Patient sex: M
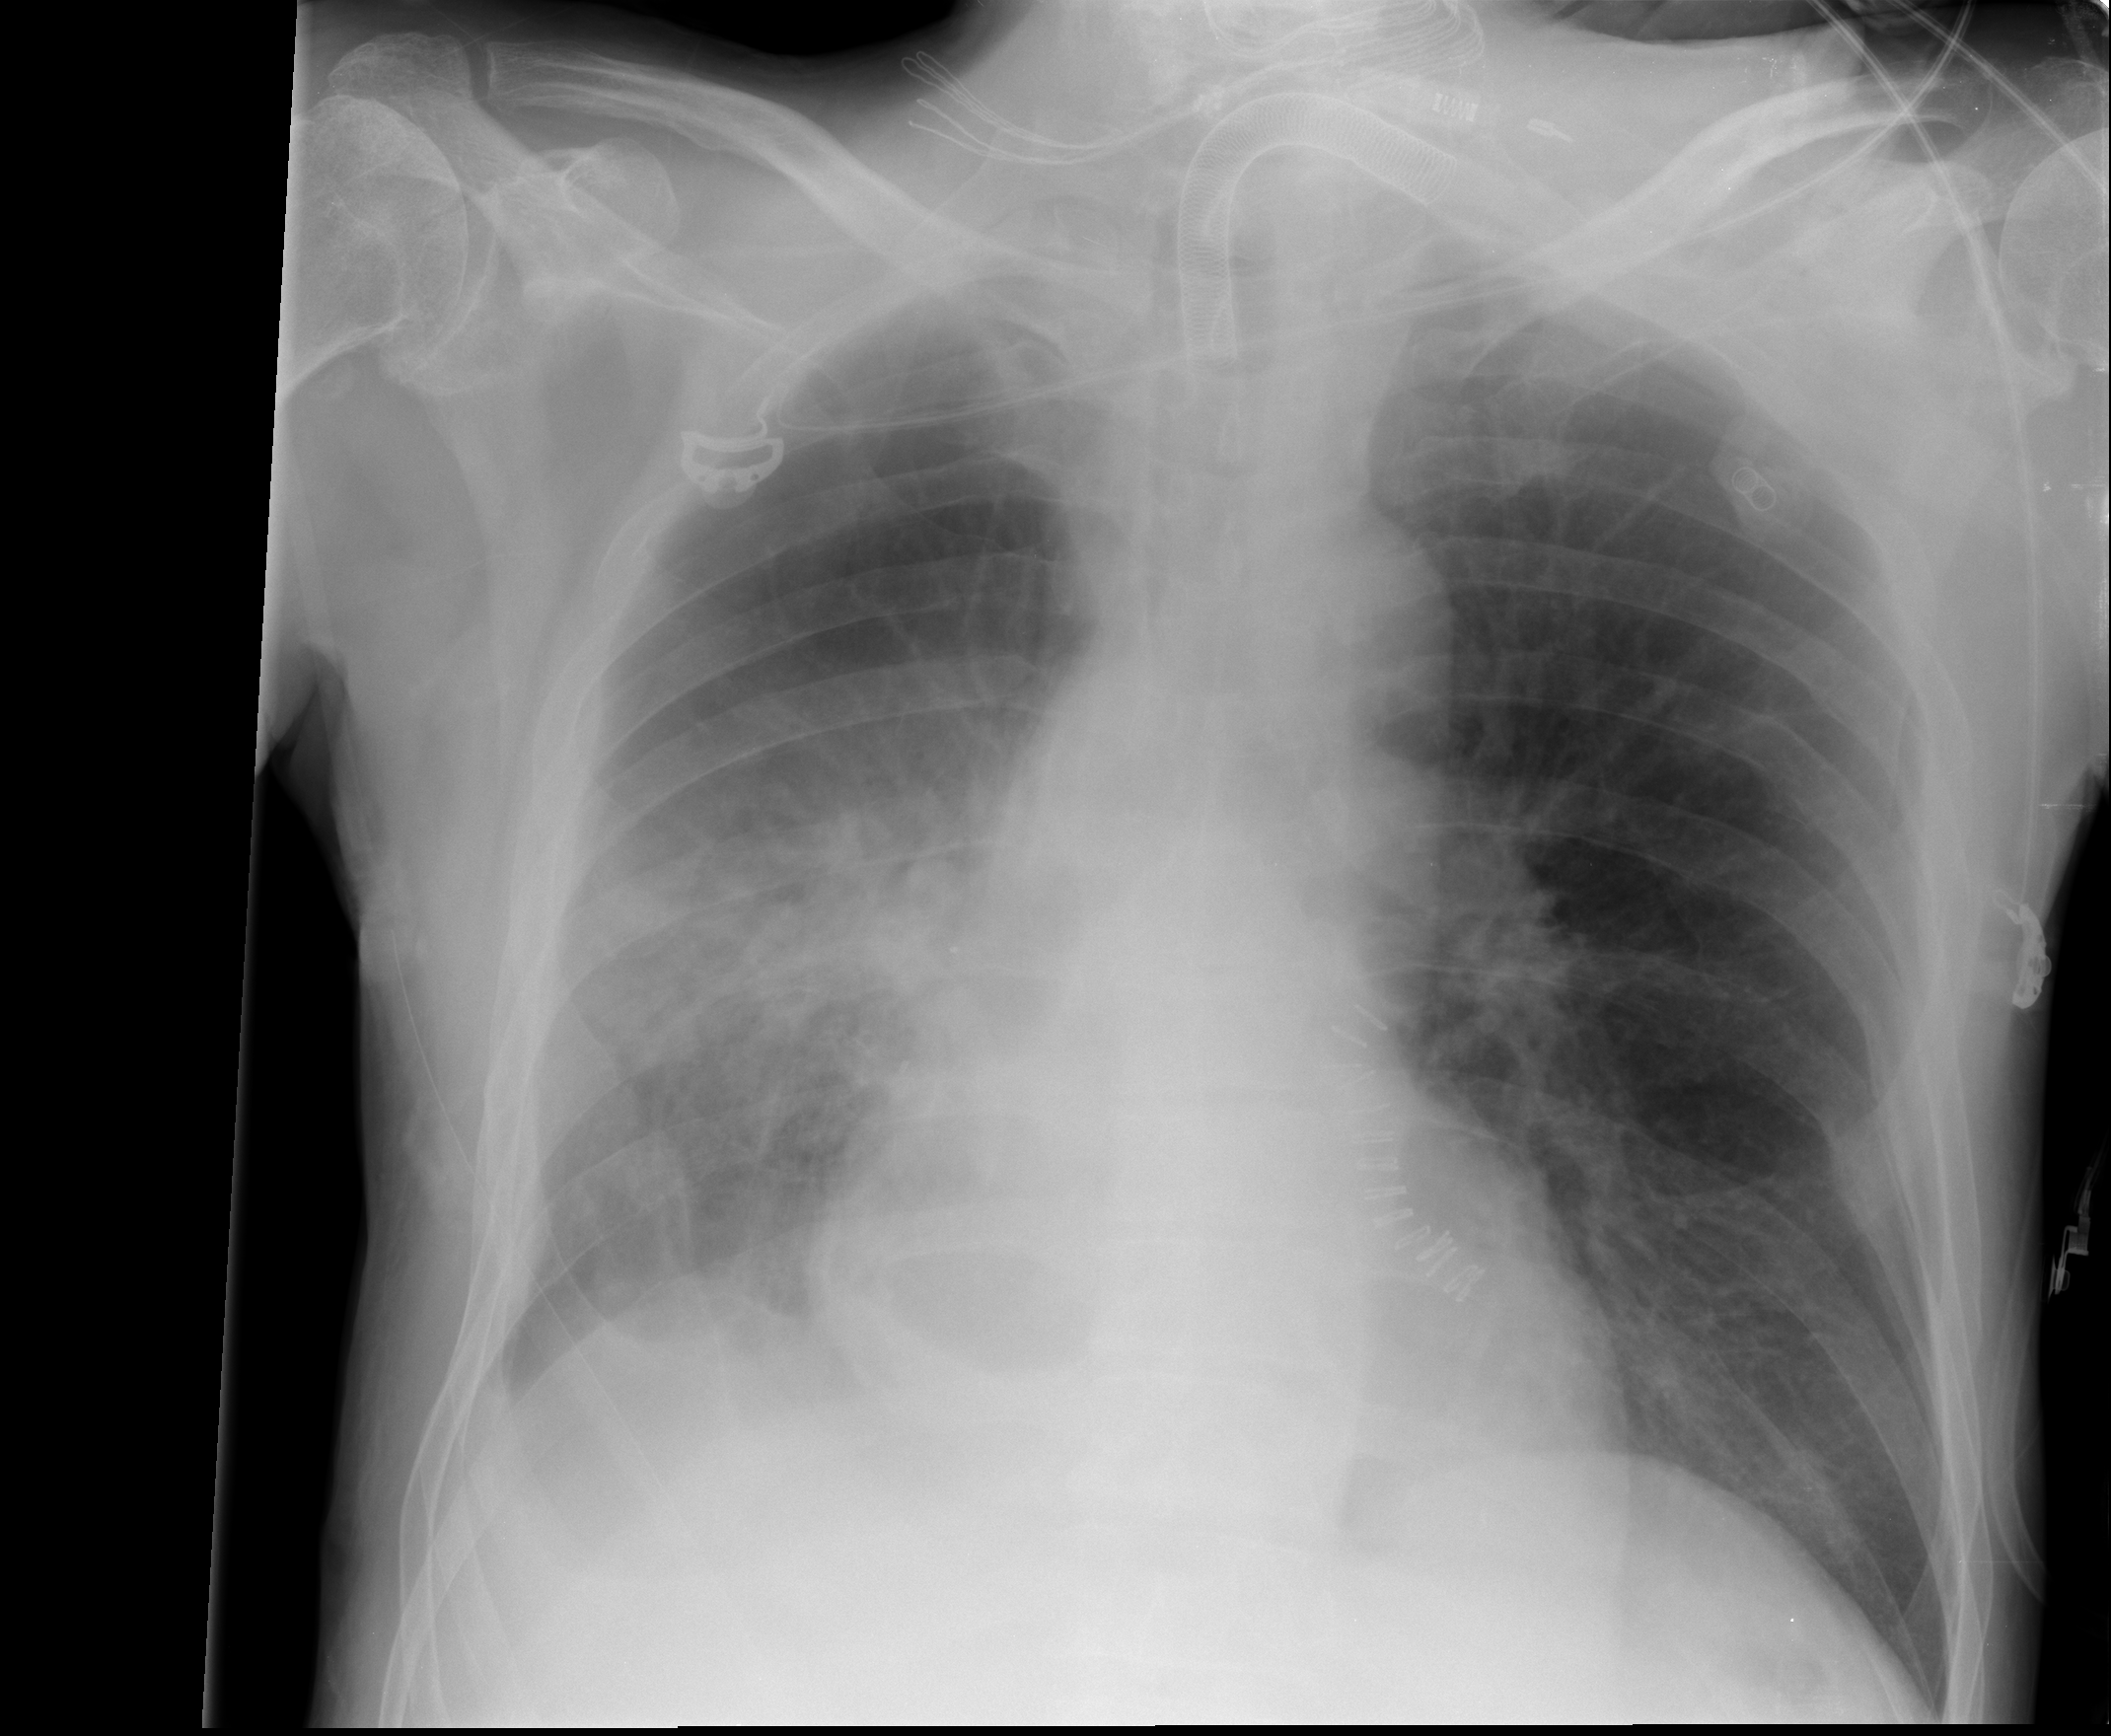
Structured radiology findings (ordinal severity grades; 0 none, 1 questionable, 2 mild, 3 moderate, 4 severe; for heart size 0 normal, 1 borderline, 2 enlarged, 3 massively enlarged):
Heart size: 1
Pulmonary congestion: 0
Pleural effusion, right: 2
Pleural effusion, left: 0
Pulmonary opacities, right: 3
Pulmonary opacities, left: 0
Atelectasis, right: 2
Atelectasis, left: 0